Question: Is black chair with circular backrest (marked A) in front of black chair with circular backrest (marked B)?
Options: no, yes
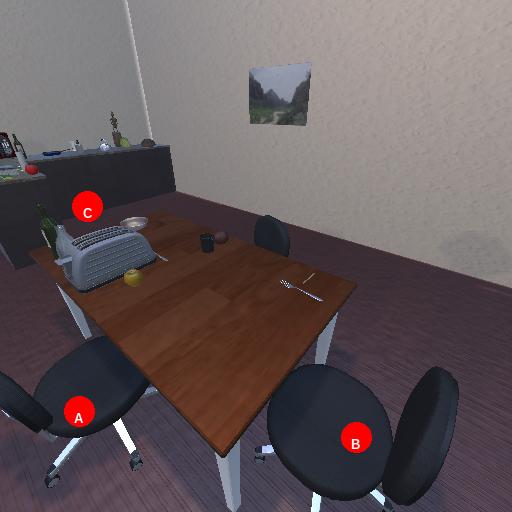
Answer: no